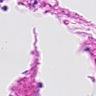
Metastatic tissue present: no